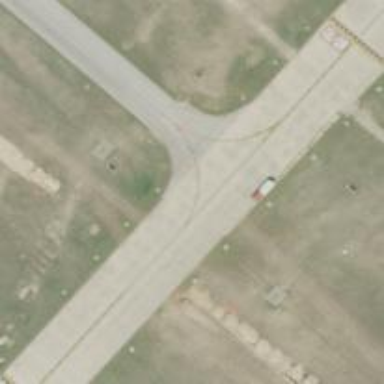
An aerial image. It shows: Image of taxiway at airport.